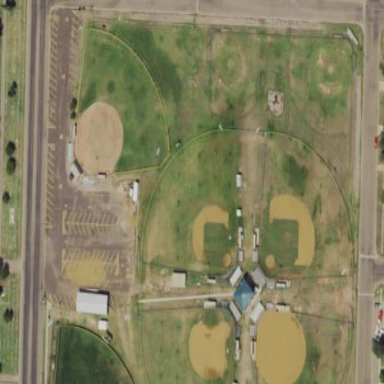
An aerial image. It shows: Baseball pitch for leisure land activities.